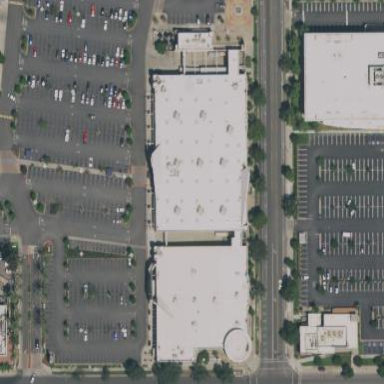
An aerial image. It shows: Retail building.